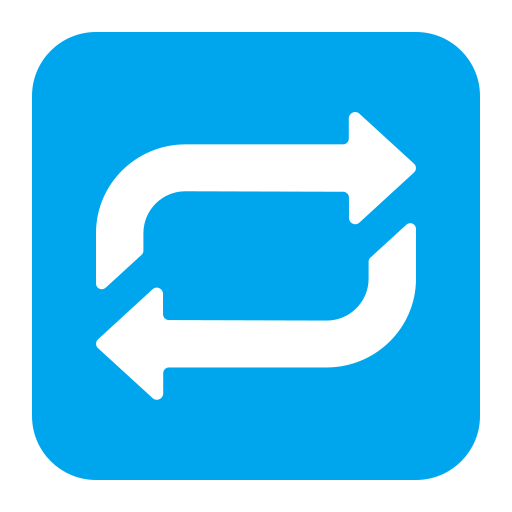
repeat button flat